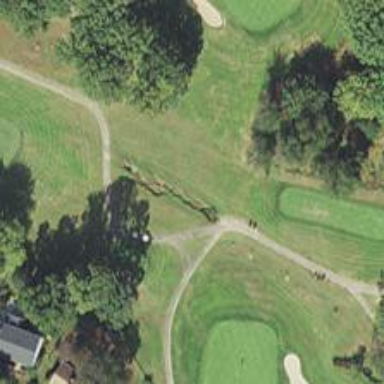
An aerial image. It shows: Service road with grade1 track surface. It resembles golf cart path.